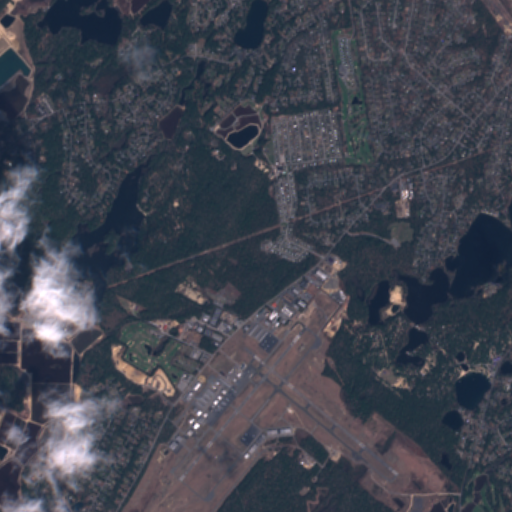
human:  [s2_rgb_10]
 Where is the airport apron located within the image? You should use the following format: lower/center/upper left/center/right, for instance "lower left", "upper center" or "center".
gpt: The airport apron is located in the lower center of the image.
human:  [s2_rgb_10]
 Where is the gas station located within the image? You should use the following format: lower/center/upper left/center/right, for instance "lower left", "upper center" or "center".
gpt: The gas station is located in the center of the image.
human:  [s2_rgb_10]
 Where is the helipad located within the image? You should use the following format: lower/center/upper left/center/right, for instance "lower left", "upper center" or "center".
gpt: The helipad is located in the center right of the image.
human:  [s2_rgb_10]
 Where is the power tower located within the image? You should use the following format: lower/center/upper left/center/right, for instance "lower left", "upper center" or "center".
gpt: The power tower is located in the upper right of the image.
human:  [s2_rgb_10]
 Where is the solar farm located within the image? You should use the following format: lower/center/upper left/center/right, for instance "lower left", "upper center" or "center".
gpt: The solar farm is located in the lower right of the image.
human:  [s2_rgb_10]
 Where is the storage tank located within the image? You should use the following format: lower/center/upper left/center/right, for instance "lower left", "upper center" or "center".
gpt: The storage tank is located in the upper center of the image.
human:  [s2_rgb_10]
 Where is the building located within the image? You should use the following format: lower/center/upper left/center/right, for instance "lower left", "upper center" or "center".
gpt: There is no building in the image.